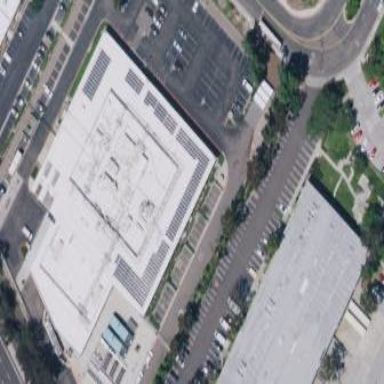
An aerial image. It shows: Industrial building.